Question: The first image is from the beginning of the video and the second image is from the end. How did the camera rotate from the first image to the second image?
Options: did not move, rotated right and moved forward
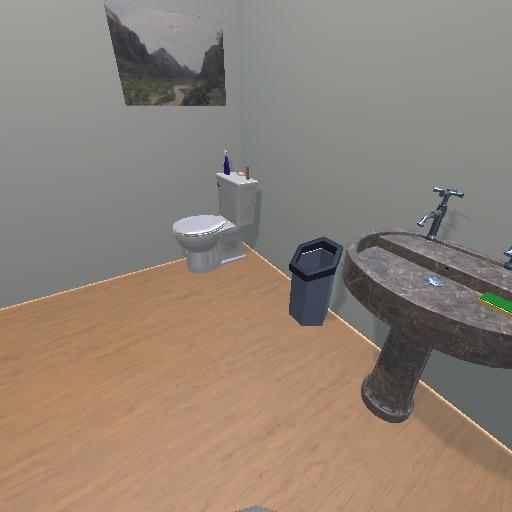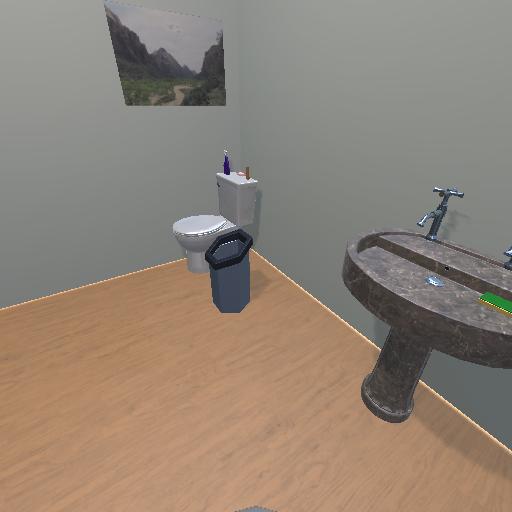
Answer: did not move